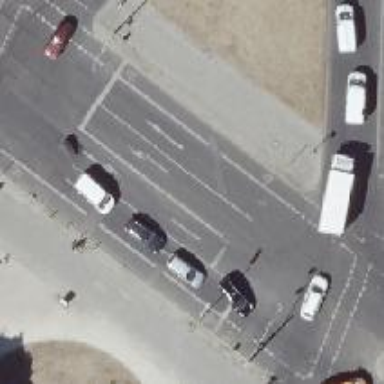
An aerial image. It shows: Secondary road with asphalt surface. There is separate sidewalk and exclusive cycle lane.